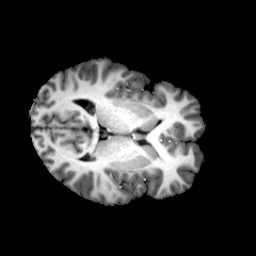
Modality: T1w
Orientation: axial
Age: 18
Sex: female
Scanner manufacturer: philips
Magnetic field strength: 3 T
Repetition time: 0.0082 s
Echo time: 0.0037 s